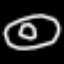
Label: donut